Question: I have this menu and what i want is to "hide" it elements when either class a or class b length is bigger than whole container. I want similar effect like facebook has:  How can I achieve this effect? I'm thinking about one way that is in comment section, but I don't know what next.
'''
$('.b').hide();
$(".a").click(function(){
$(".b").slideToggle(200);
});
/*
$(document).ready(function(){
var k = $("#container").length;
var n = $(".a").length;
if (n > k) {
}
else {
}
});
*/
'''
'''
#container
{
width: 200px;
height: 500px;
background-color: rgba(0, 0, 0, 0.3);
}
ul
{
list-style-type: none;
margin: 0;
padding: 0;
}
.a
{
width: 200px;
height: 100px;
margin-bottom: 10px;
background-color: black;
cursor: pointer;
}
.b
{
margin-bottom: 5px;
padding: 0;
list-style-type: none;
height: 100px;
width: 200px;
background-color: rgba(0, 0, 0, 0.6);
}
'''
'''
<script src="https://ajax.googleapis.com/ajax/libs/jquery/1.6.2/jquery.min.js"></script>
<div id="container">
<ul>
<li class="a"></li>
<ul>
<li class="b"></li>
<li class="b"></li>
<li class="b"></li>
</ul>
<li class="a"></li>
<li class="a"></li>
</ul>
</div>
'''
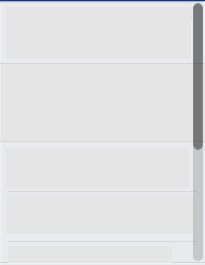
Answer: Just add an 'overflow-y: scroll;' on '#container' and play around until it looks like you want it to look. Here's a <URL>.
'''
#container {
width: 200px;
height: 500px;
overflow-y: scroll;
background-color: rgba(0, 0, 0, 0.3);
}
ul {
list-style-type: none;
margin: 0;
padding: 0;
}
.a {
width: 200px;
height: 100px;
margin-bottom: 10px;
background-color: black;
cursor: pointer;
}
.b {
margin-bottom: 5px;
padding: 0;
list-style-type: none;
height: 100px;
width: 200px;
background-color: rgba(0, 0, 0, 0.6);
}
'''
'''
<div id="container">
<ul>
<li class="a"></li>
<ul>
<li class="b"></li>
<li class="b"></li>
<li class="b"></li>
</ul>
<li class="a"></li>
<li class="a"></li>
</ul>
</div>
'''